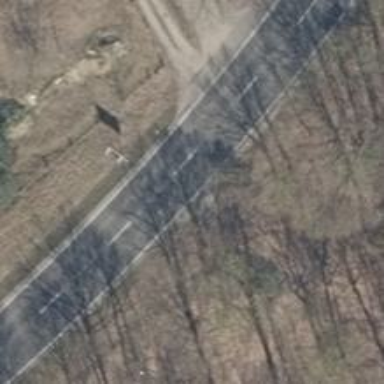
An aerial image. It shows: Secondary road with asphalt surface and lane markings.